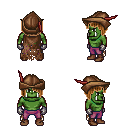
a pixel art fantasy rpg character, male body template, orc, green skin, brown tattered cape, magenta pants, brown pageboy hairstyle, leather cap, metal gloves, brown shoes, four views (front, back, left, right), 2x2 character sprite sheet, small pixel art, hard edges, no anti-aliasing